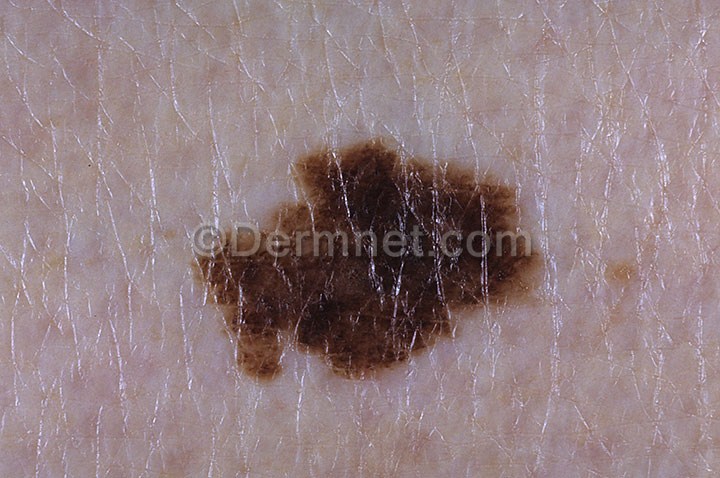
Disease: Melanoma Skin Cancer Nevi and Moles